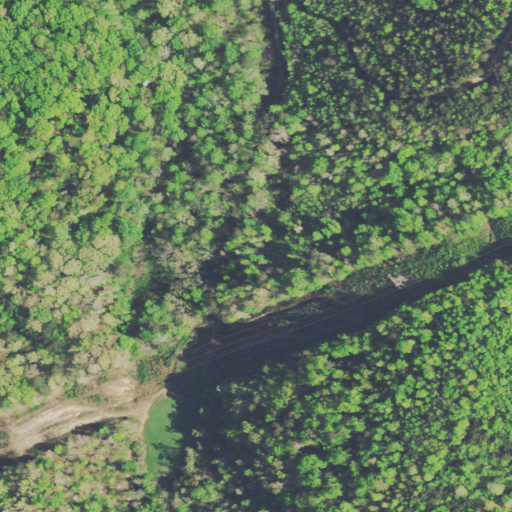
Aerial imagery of valley in Tennessee named Owl Hollow containing deciduous forest, open development, mixed forest, evergreen forest, pasture, medium intensity development, and low intensity development